Question: I have a dataframe which contains 18 rows and 4 columns. Now I would to plot it and use its index as xticks, so I do the following:
'''
ax0 = dfVariableImportance.plot()
ax0.set_xticklabels(dfVariableImportance.index.tolist(), rotation='vertical', visible=True)
plt.show()
'''

It turns out that some xticks are hidden automatically: there should be 18 xticks, but only 9 of them are shown (seems to be hidden automatically).
How can I show all the 18 xticks?
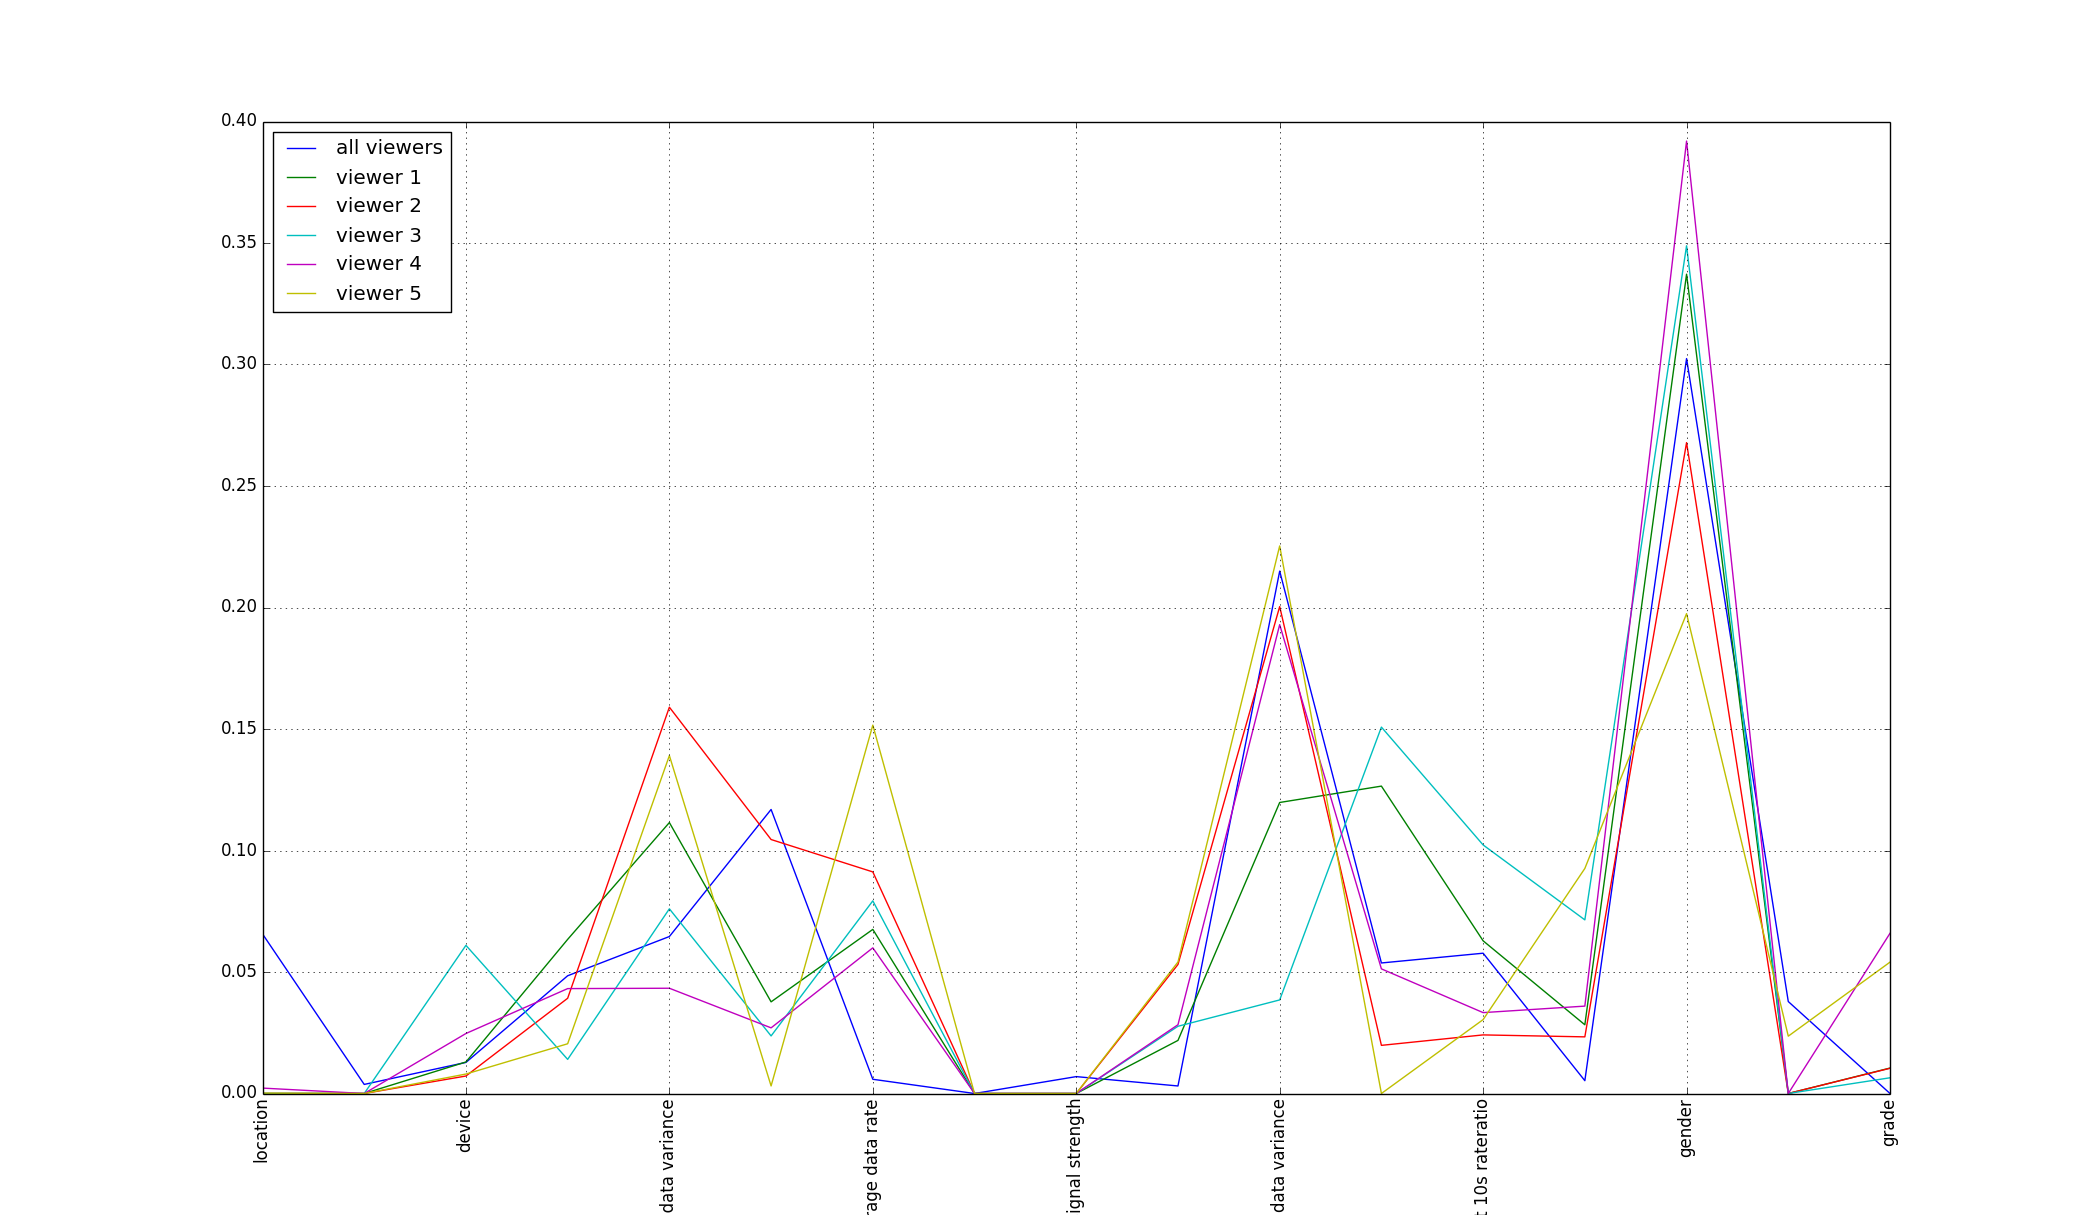
Answer: You should be able to do this in dataframe.plot()
'''
dfVariableImportance.plot(xticks=dfVariableImportance.index)
'''